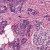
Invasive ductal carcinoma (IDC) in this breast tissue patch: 1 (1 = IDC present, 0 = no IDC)